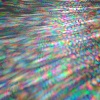
Label: sunburn